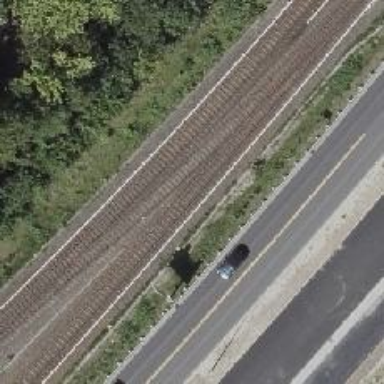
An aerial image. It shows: Light rail railway line with electrified rails.